Frequency: 60000
Velocity: 0,186
Power: 41,7
Pulse duration: 0,0000001
Pass count: 1
Magnification: 10
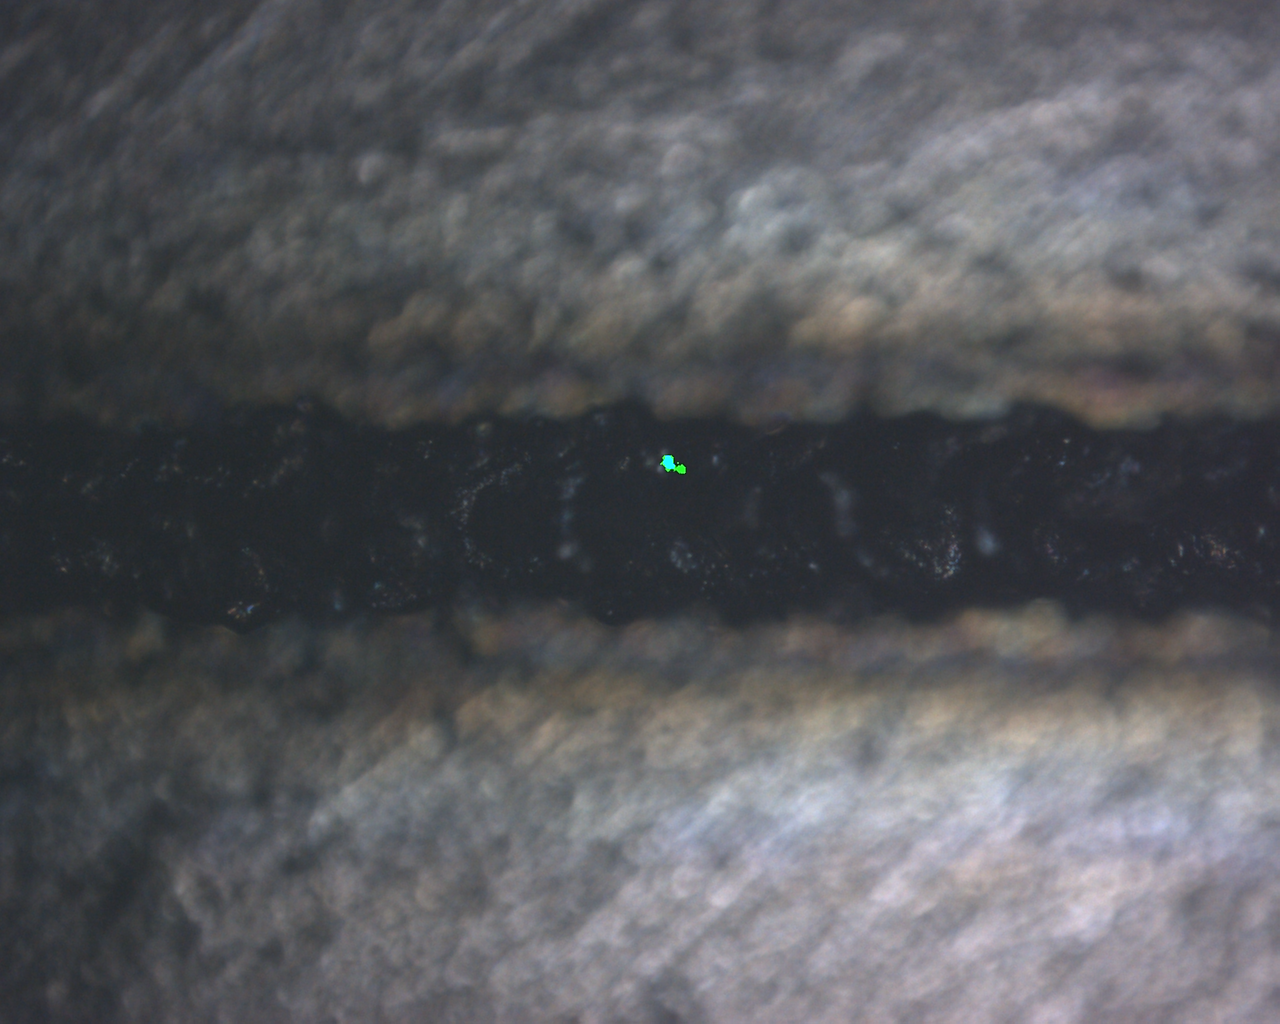
Measured width: 120.659
Other width: 88.942